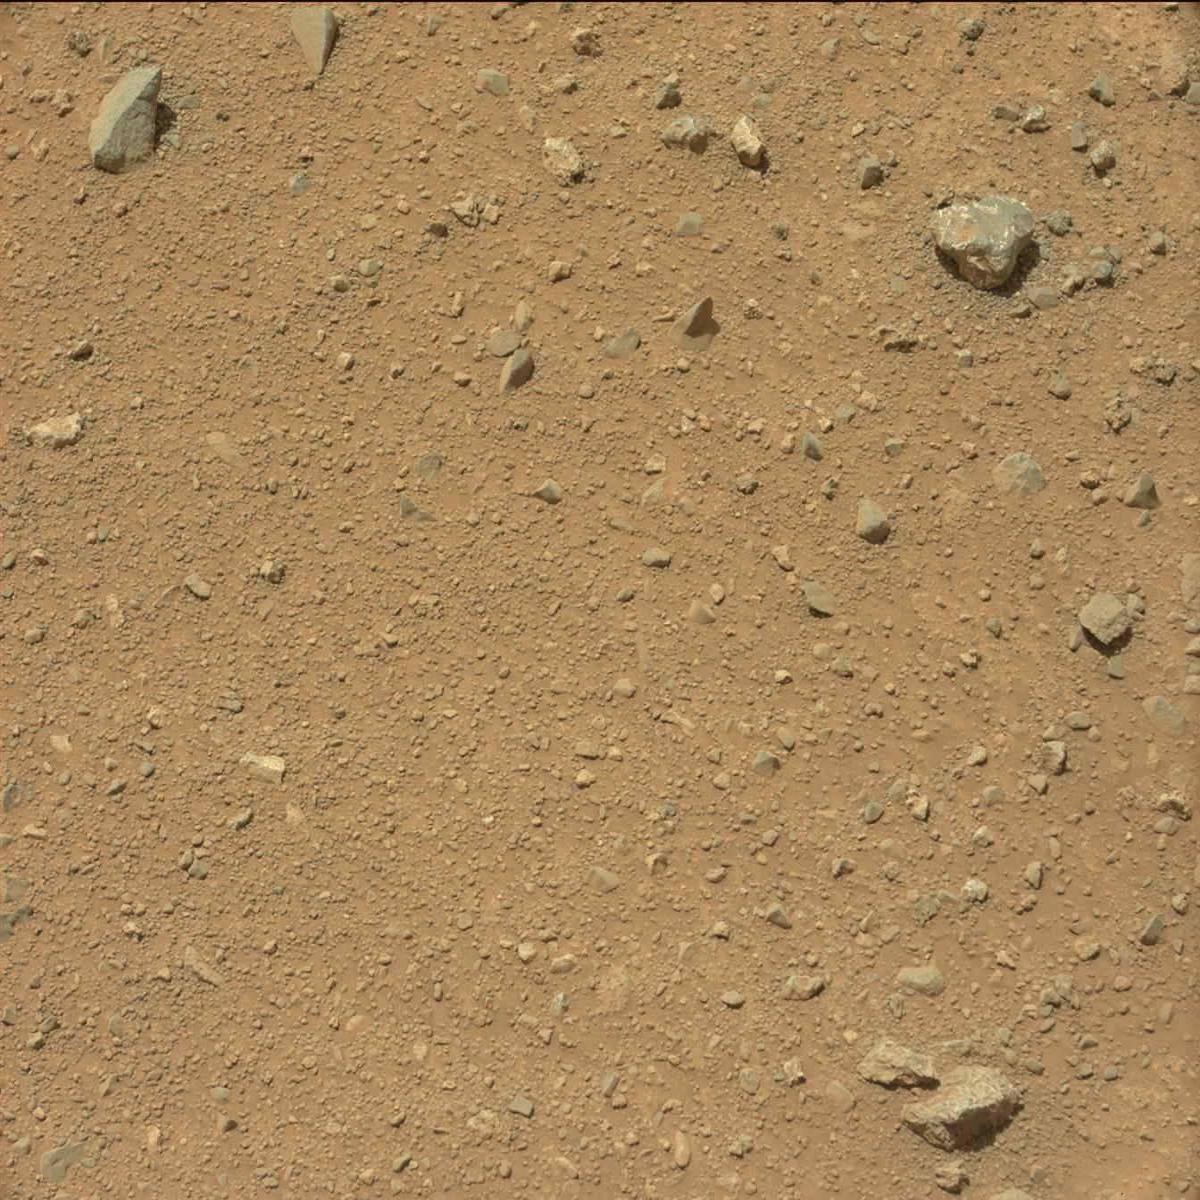
Terrain classes present: Bedrock, Rock, Sand / Soil